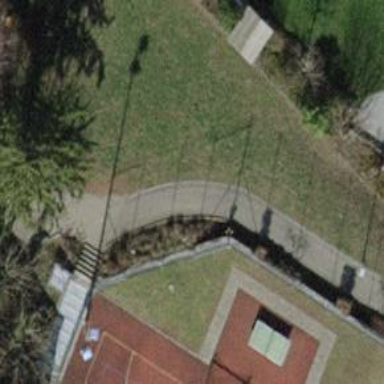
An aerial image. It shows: Chain link fence.